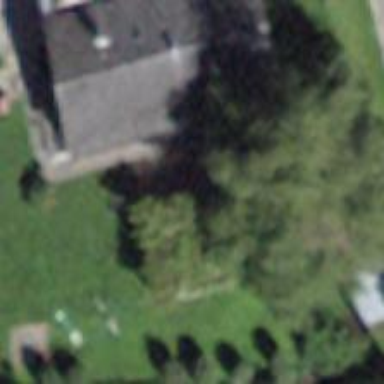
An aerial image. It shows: Detached building.